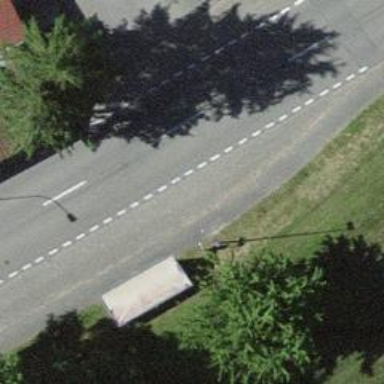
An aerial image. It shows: Bus stop with platform for public transport.